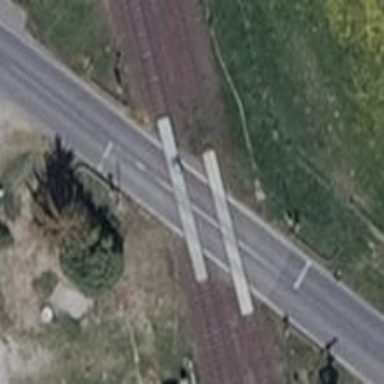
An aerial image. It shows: Railway level crossing.